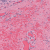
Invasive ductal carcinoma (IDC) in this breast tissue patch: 0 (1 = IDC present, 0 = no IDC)